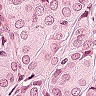
Metastatic tissue present: yes